Brain MRI, modality: ceT1
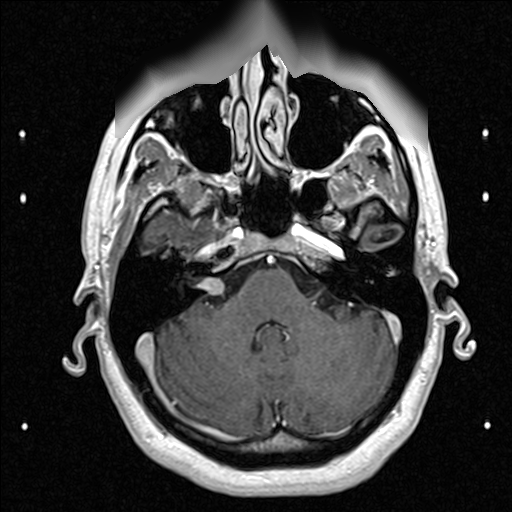